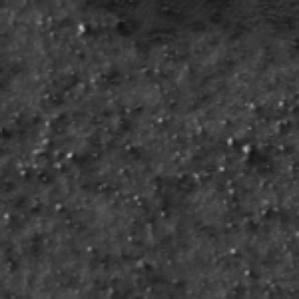
Label: frost